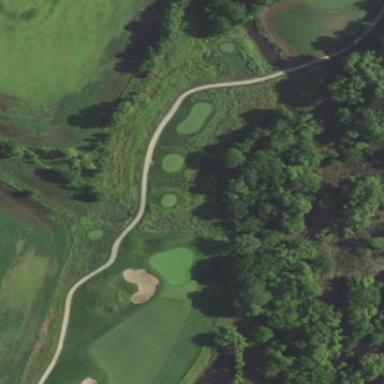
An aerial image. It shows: Area of rough grass used for golf.